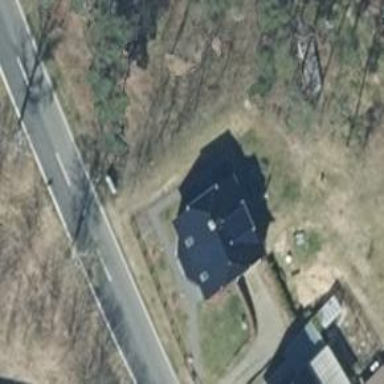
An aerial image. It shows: House with hipped roof. The black roof runs along the orientation of the house.